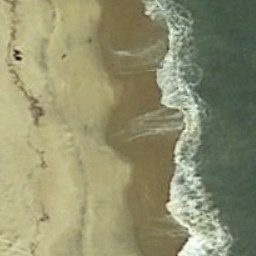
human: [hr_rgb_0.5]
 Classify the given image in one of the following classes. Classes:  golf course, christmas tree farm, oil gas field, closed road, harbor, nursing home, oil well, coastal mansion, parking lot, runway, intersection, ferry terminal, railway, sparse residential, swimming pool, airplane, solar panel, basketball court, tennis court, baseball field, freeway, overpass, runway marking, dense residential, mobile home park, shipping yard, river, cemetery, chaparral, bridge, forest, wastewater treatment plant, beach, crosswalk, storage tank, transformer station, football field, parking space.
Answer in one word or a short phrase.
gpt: beach